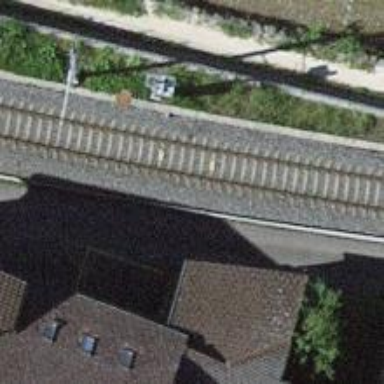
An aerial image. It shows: Level crossing along the railway.